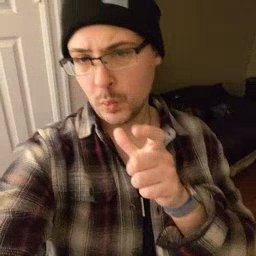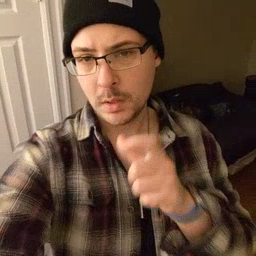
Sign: who